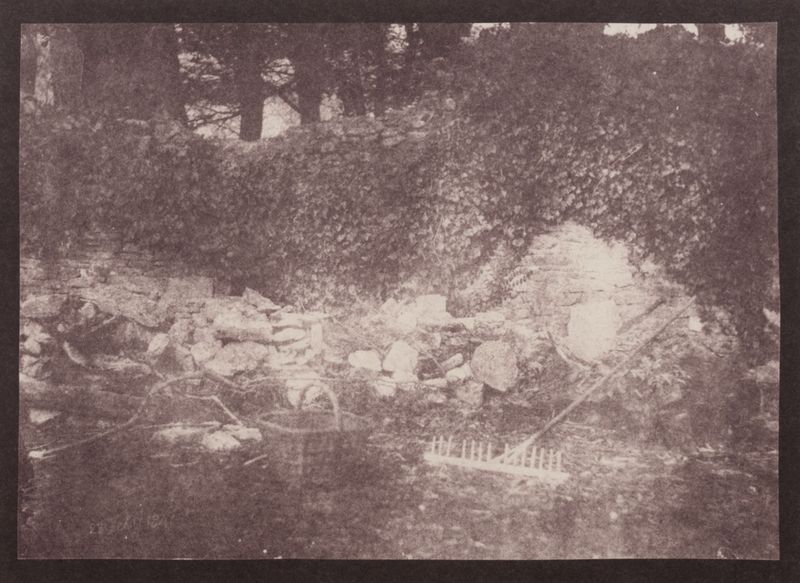
Titel: Korb und Rechen
Künstler: William Henry Fox Talbot
Standort: Lacock (UK)
Institution: Sammlung Lacock
Schlagwörter: baum, blätter, laub, schatten, weiß, baumstämme, bäume, landschaft, äste, grau, holz, licht, schwarz, zeichnung, gras, weg, wiese, alt, stein, steine, signatur, ast, bach, baumstamm, feld, stamm, busch, büsche, gebüsch, sträucher, boden, england, wald, landleben, garten, stilleben, stillleben, sommer, ernte, feldarbeit, mauer, ziegel, hecke, vergilbt, geröll, pause, sepia, schutt, querformat, stämme, trümmer, draussen, korb, bauer, unscharf, foto, fotografie, photographie, außen, schwarzweiss, photo, ziegelsteine, verschwommen, bewachsen, efeu, undeutlich, rötel, blätte, gartenarbeit, bruchsteine, rechen, ausgeblichen, überbelichtet, talbot, anfänge der fotografie, harke, verpixelt, ausgeblichenes foto, fotografhie, rblätter